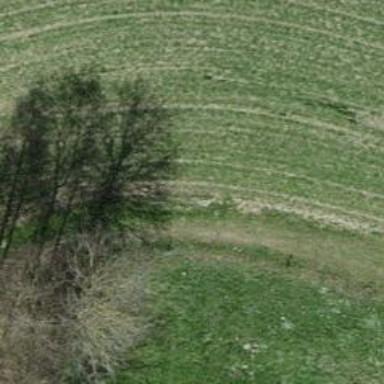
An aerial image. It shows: Grass path.